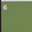
Piece: xx